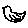
Label: bird